Question: I am using php and html. I have two buttons in my table as shown in the image bellow. When I press the 'Update' button, it displayed the correct 'name' and 'value' properties of the Update button. However, when I press the 'jan_data' button, it doesn't show the properties of that button. Instead it shows the 'name' and 'value' properties of the Description text box. I am new to html and can you please tell me what modifications I should do to get the correct value of the 'jan_data' button when I click it. (not allowed to use JavaScript in my website).
'''
<?php
echo "<form action="" method="POST">
<table border="1"><tbody>
<tr>
<td>January:</td>
<td><input id="WorkOrder1" type="text" name="val1" value="$" /><input type="submit" name="january_box" value="jan_data" /></td>
<td>february:</td>
<td><input id="WorkOrder2" type="text" name="val2" value="$" /></td>
<td>March:</td>
<td><input id="WorkOrder3" type="text" name="val3" value="$" /></td>
</tr>
<tr>
<td>April:</td>
<td><input id="WorkOrder4" type="text" name="val4" value="$" /></td>
<td>May:</td>
<td><input id="WorkOrder5" type="text" name="val5" value="$" /></td>
<td>June:</td>
<td><input id="WorkOrder6" type="text" name="val6" value="$" /></td>
</tr>
<tr>
<td>Description:</td>
<td colspan="5"><input type="text" name="description_box" value="description_data" size="44" /></td>
</tr>
</tbody></table>
<input type="submit" name="updatebutton" value="Update" /></form>";
foreach($_POST as $key => $value){} //Only needs to find which button is pressed
echo "<br>key is: $key<br>";
echo "value is: $value<br>";
?>
'''

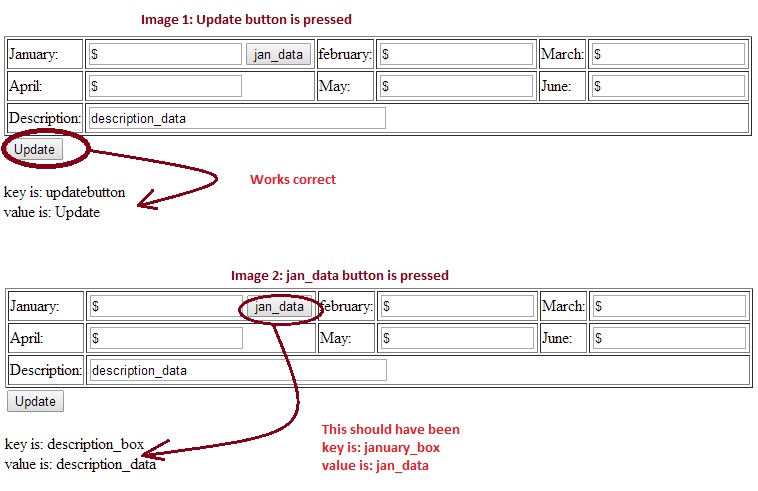
Answer: Change:
'''
foreach($_POST as $key => $value){}
echo "<br>key is: $key<br>";
echo "value is: $value<br>";
'''
To:
'''
foreach($_POST as $key => $value){
echo "<br>key is: $key<br>";
echo "value is: $value<br>";
}
'''